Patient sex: M
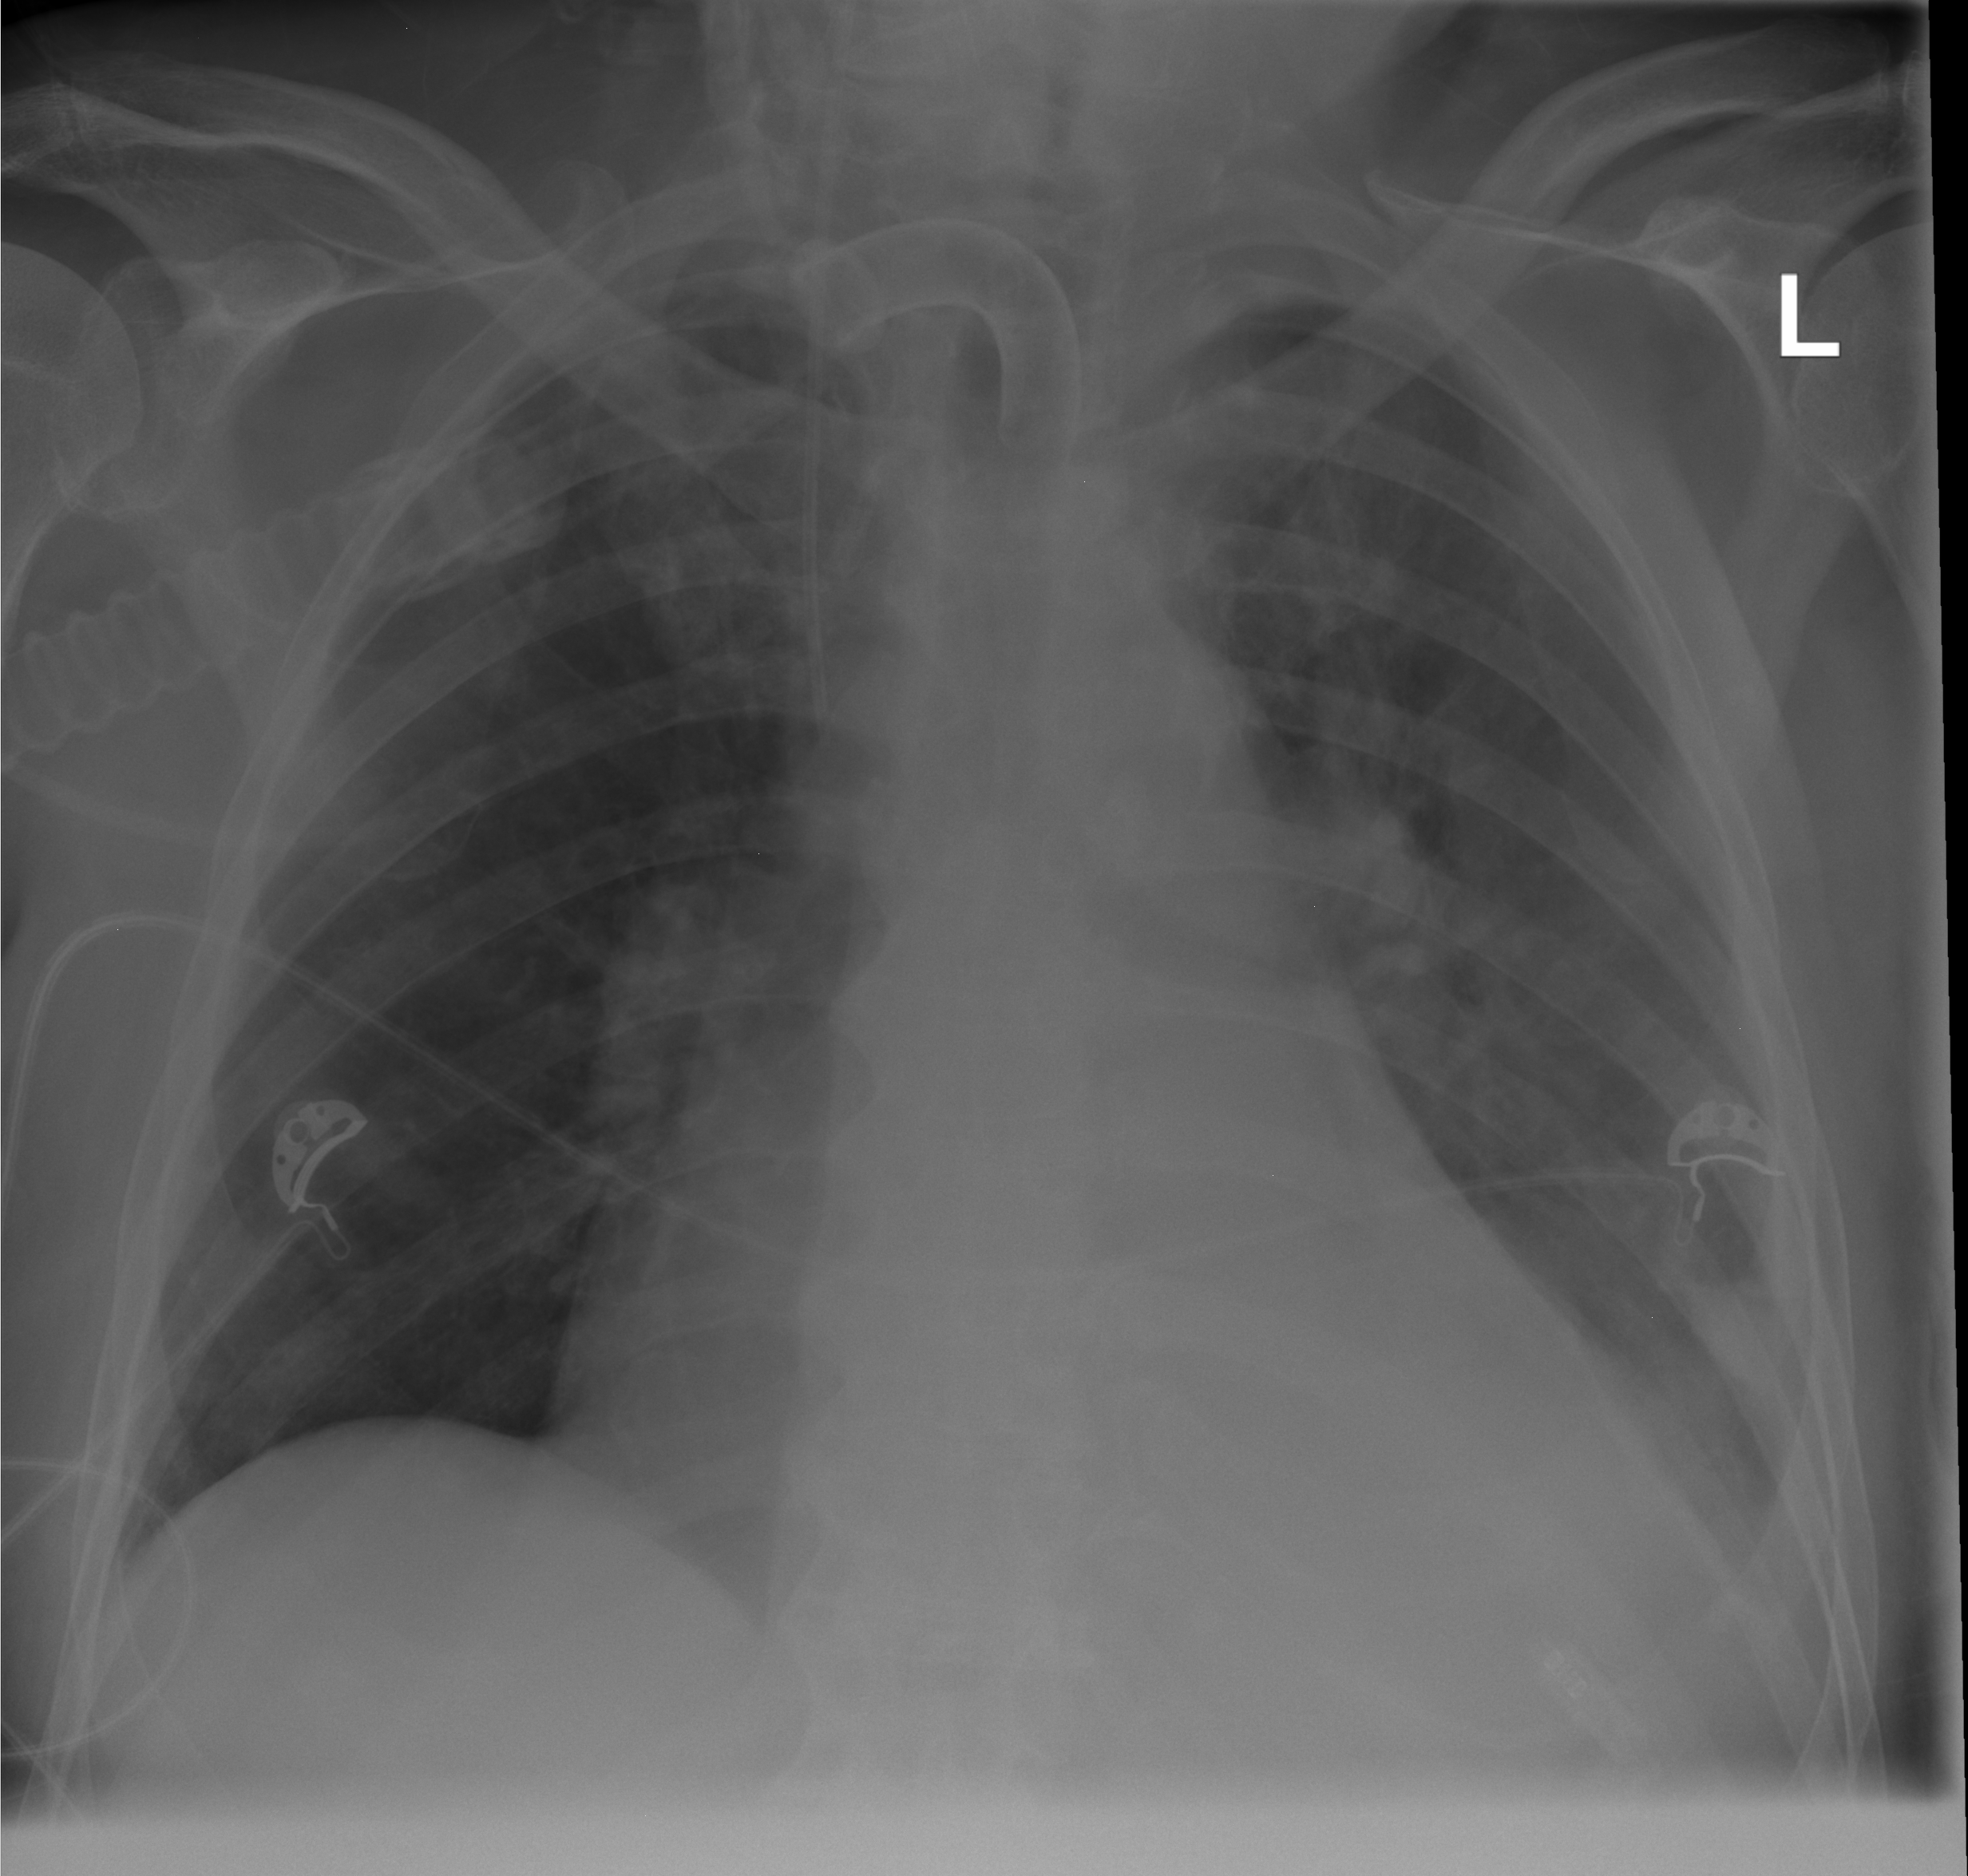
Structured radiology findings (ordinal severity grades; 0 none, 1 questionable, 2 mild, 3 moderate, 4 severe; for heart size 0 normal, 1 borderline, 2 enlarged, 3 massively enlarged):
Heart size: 2
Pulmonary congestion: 2
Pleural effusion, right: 0
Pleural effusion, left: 2
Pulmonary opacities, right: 0
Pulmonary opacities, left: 2
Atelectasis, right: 0
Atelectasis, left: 2